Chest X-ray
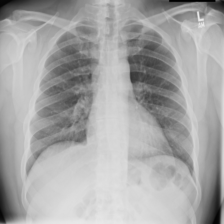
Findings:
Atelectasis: negative
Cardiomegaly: negative
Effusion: negative
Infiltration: negative
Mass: negative
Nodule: negative
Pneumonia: negative
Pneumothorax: negative
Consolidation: negative
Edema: negative
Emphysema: negative
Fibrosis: negative
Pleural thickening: negative
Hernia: negative